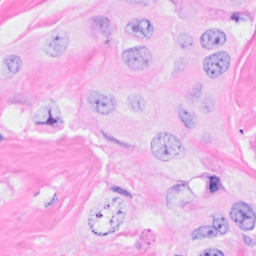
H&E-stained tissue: Breast